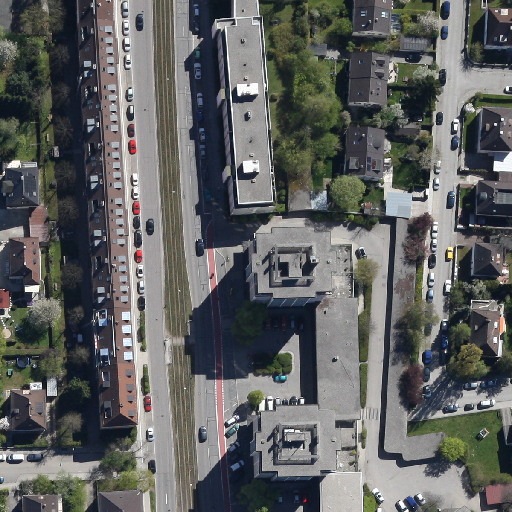
Referring expression: vehicle